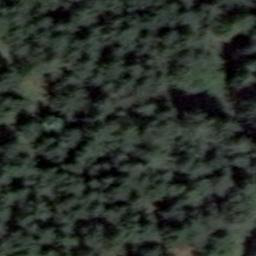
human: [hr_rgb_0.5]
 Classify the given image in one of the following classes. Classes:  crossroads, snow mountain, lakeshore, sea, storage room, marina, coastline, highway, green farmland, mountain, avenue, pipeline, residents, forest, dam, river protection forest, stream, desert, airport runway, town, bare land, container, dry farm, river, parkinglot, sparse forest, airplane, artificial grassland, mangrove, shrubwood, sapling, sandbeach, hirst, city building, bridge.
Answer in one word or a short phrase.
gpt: forest